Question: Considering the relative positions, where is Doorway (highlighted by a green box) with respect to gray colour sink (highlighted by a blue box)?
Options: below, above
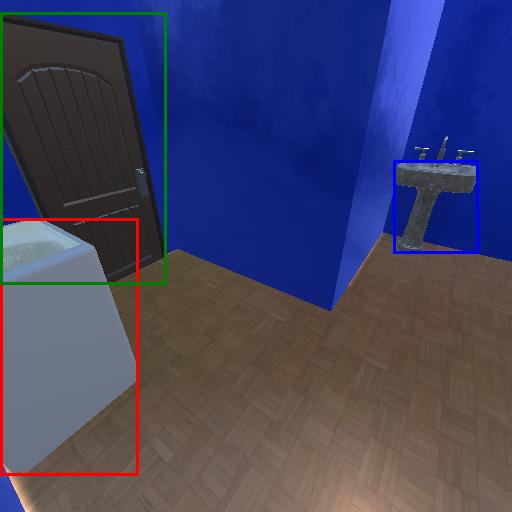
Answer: below